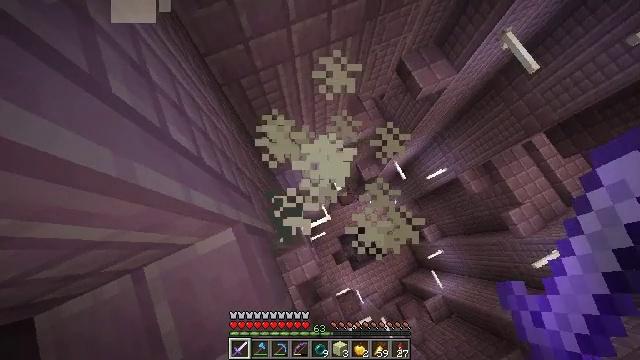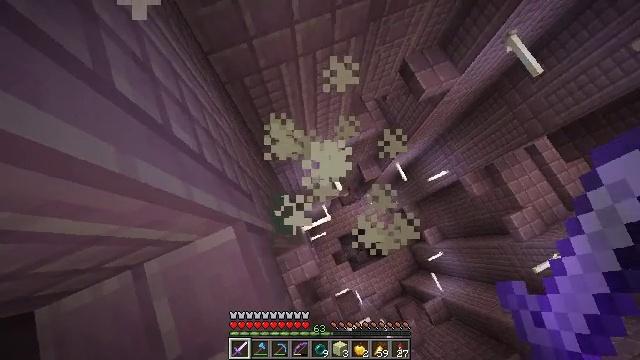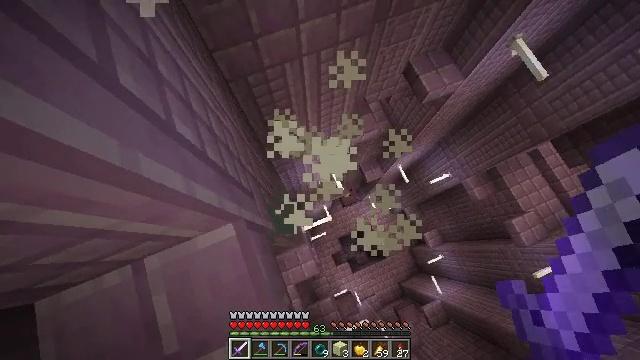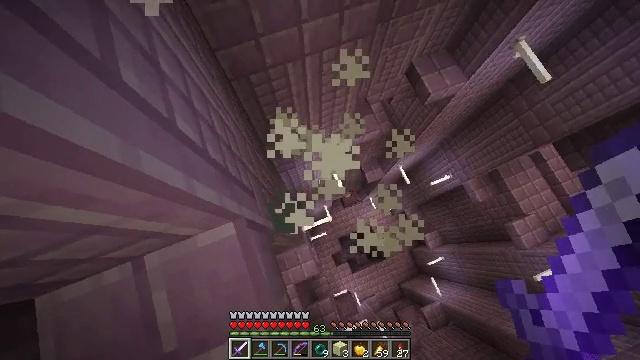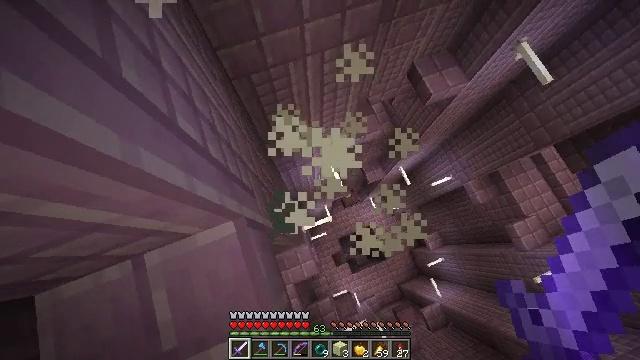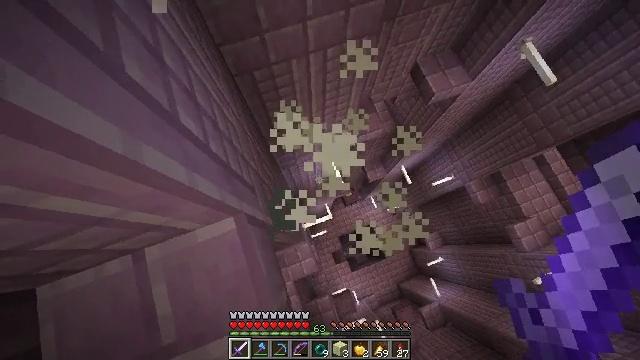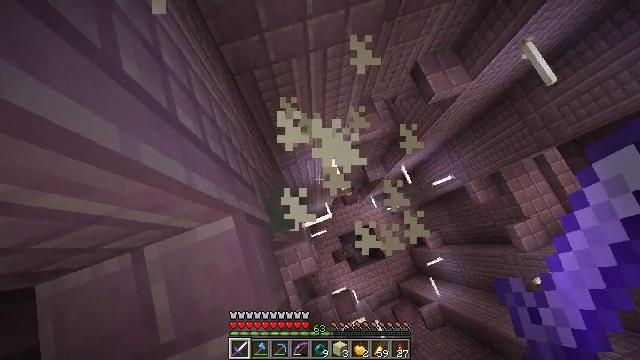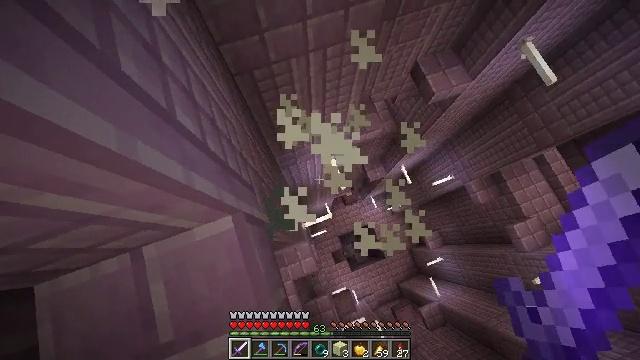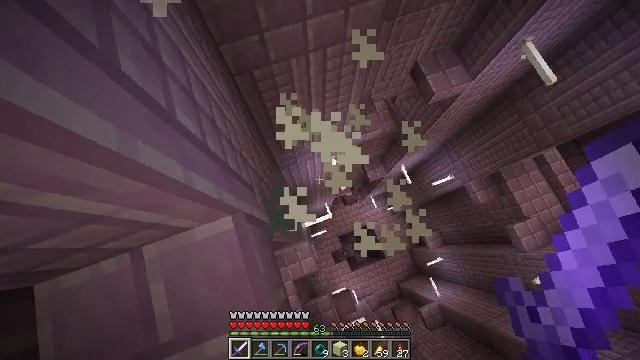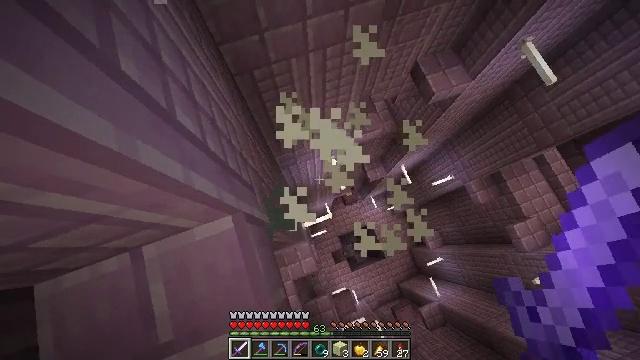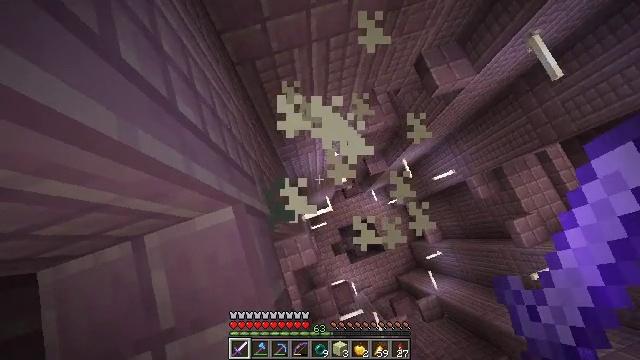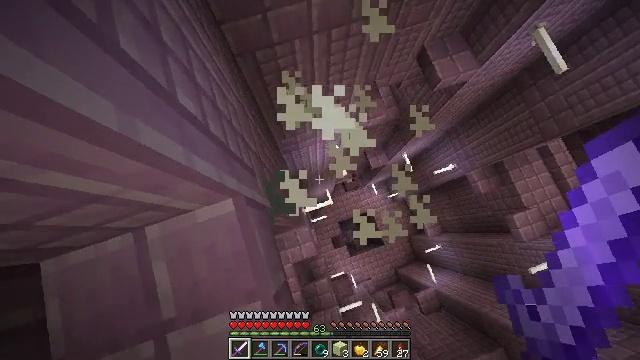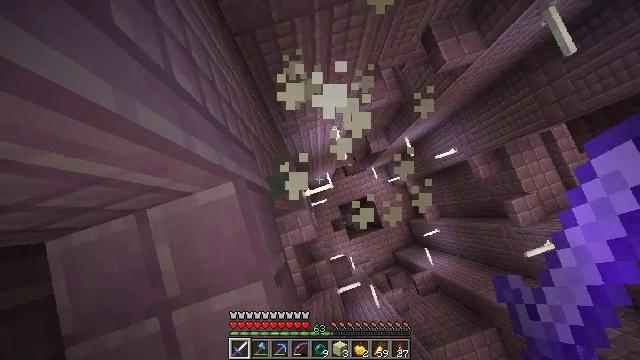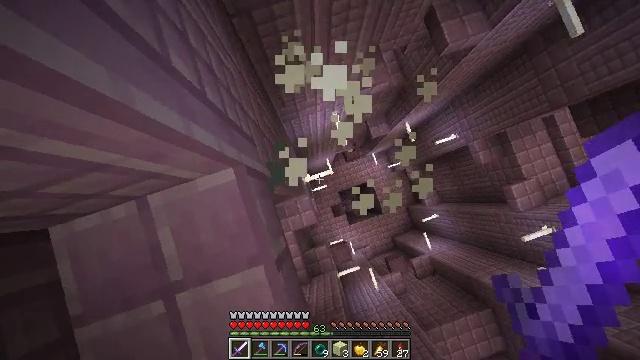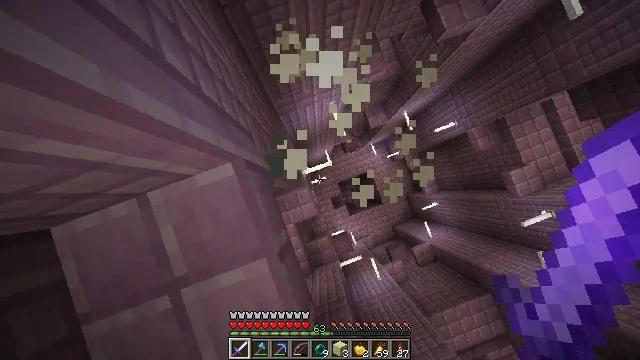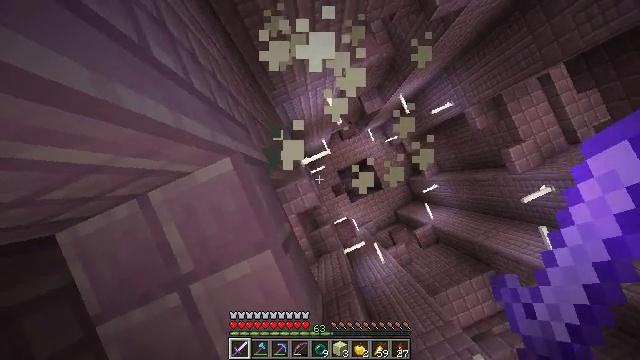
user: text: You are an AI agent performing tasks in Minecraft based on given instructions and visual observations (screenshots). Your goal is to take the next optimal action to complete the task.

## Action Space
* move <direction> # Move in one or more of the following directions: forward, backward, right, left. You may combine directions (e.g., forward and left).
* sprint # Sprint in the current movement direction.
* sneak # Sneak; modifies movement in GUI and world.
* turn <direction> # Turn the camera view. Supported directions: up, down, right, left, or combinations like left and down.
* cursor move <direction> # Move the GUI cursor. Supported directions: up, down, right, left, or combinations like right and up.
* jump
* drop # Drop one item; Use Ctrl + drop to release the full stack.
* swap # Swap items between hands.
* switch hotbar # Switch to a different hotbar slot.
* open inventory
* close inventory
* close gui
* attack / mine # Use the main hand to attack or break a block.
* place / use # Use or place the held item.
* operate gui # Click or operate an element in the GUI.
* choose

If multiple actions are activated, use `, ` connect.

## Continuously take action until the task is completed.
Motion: motion action
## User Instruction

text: Attack the purpur slab to gather it.
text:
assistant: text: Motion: move forward, sneak, turn left
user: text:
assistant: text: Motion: move forward, sneak, turn left
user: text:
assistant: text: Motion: move forward, sneak
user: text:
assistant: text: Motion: move forward, sneak
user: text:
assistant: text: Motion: sneak
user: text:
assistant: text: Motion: sneak
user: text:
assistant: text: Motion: sneak
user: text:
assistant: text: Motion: sneak
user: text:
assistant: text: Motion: sneak
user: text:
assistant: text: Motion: sneak, turn down
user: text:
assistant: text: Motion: sneak, turn down
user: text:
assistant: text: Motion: sneak, turn down
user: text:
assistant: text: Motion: sneak, turn down
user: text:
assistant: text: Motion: sneak, turn right and down
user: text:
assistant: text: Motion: sneak, turn right and down
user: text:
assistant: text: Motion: sneak, turn left and down
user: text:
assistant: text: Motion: move back, sneak
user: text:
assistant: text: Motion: move back, sneak
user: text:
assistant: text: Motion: move back, sneak, turn left
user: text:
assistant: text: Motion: move back, sneak, turn up
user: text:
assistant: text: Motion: move back, sneak
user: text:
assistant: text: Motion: move back, sneak
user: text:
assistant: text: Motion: sneak
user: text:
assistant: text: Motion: sneak
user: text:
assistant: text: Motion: sneak
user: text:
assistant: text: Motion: sneak
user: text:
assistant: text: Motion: sneak
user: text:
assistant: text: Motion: sneak
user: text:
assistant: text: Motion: move right, sneak, turn left and down
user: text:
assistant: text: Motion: move right, sneak, turn left